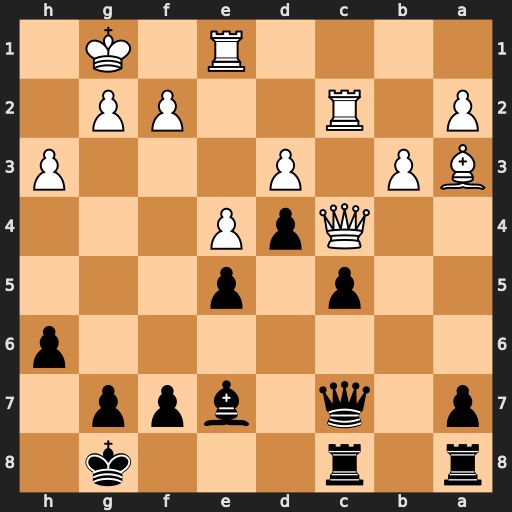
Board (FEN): r1r3k1/p1q1bpp1/7p/2p1p3/2QpP3/BP1P3P/P1R2PP1/4R1K1
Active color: b
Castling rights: -
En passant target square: -
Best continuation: Qa5 Rf1 Qxa3